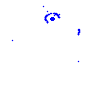
Particle: electron